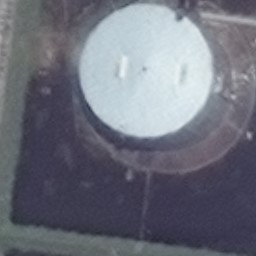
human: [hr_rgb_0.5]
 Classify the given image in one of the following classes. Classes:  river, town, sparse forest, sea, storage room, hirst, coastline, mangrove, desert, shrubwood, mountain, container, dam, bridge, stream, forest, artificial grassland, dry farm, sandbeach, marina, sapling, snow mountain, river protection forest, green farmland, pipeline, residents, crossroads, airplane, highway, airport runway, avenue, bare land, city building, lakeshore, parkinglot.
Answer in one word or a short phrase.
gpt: storage room